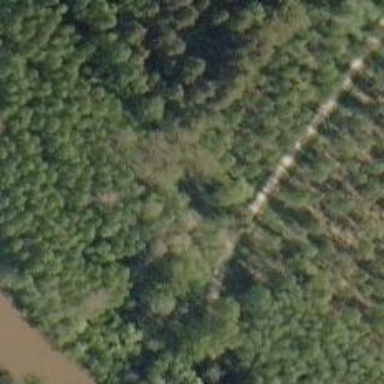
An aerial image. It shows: Path.